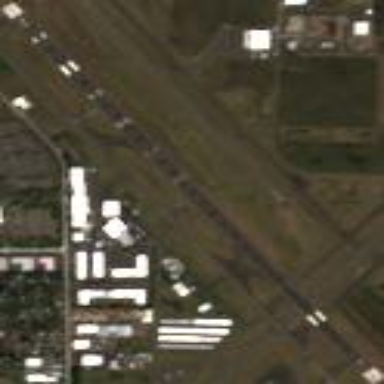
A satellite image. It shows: Runway in airport area.